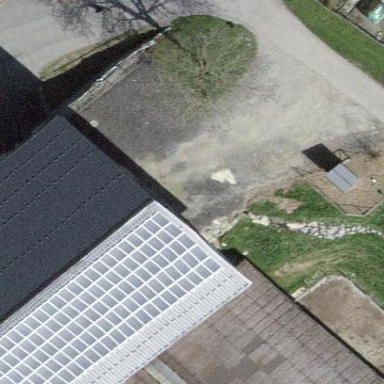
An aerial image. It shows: Solar power generator using photovoltaic method with solar photovoltaic panel types.